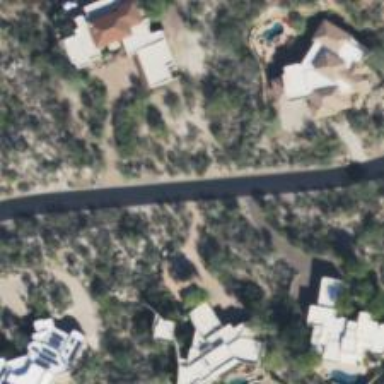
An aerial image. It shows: Residential road with asphalt surface.